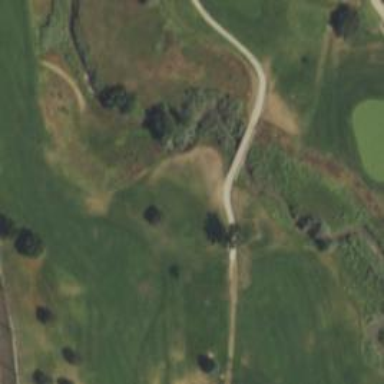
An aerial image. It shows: Path bridge designated for golf carts.